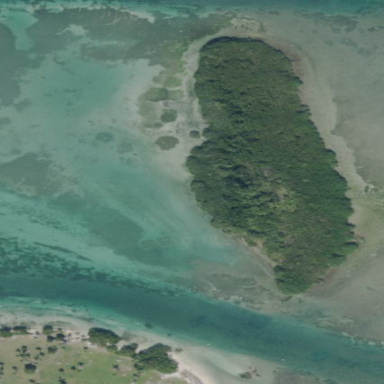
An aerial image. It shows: Island with natural coastline.